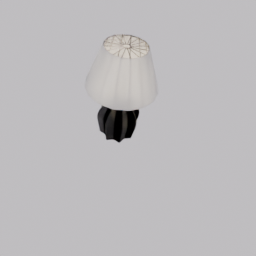
Label: lighting